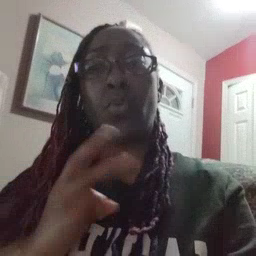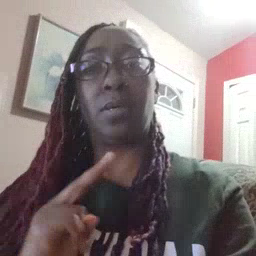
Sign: weus